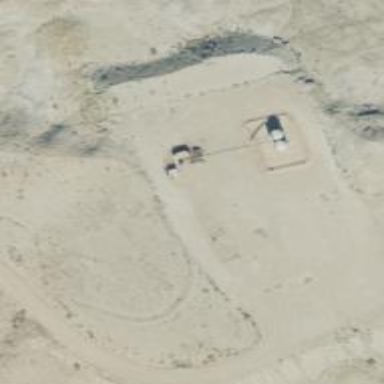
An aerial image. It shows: Petroleum well.